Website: apple
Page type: address-validator
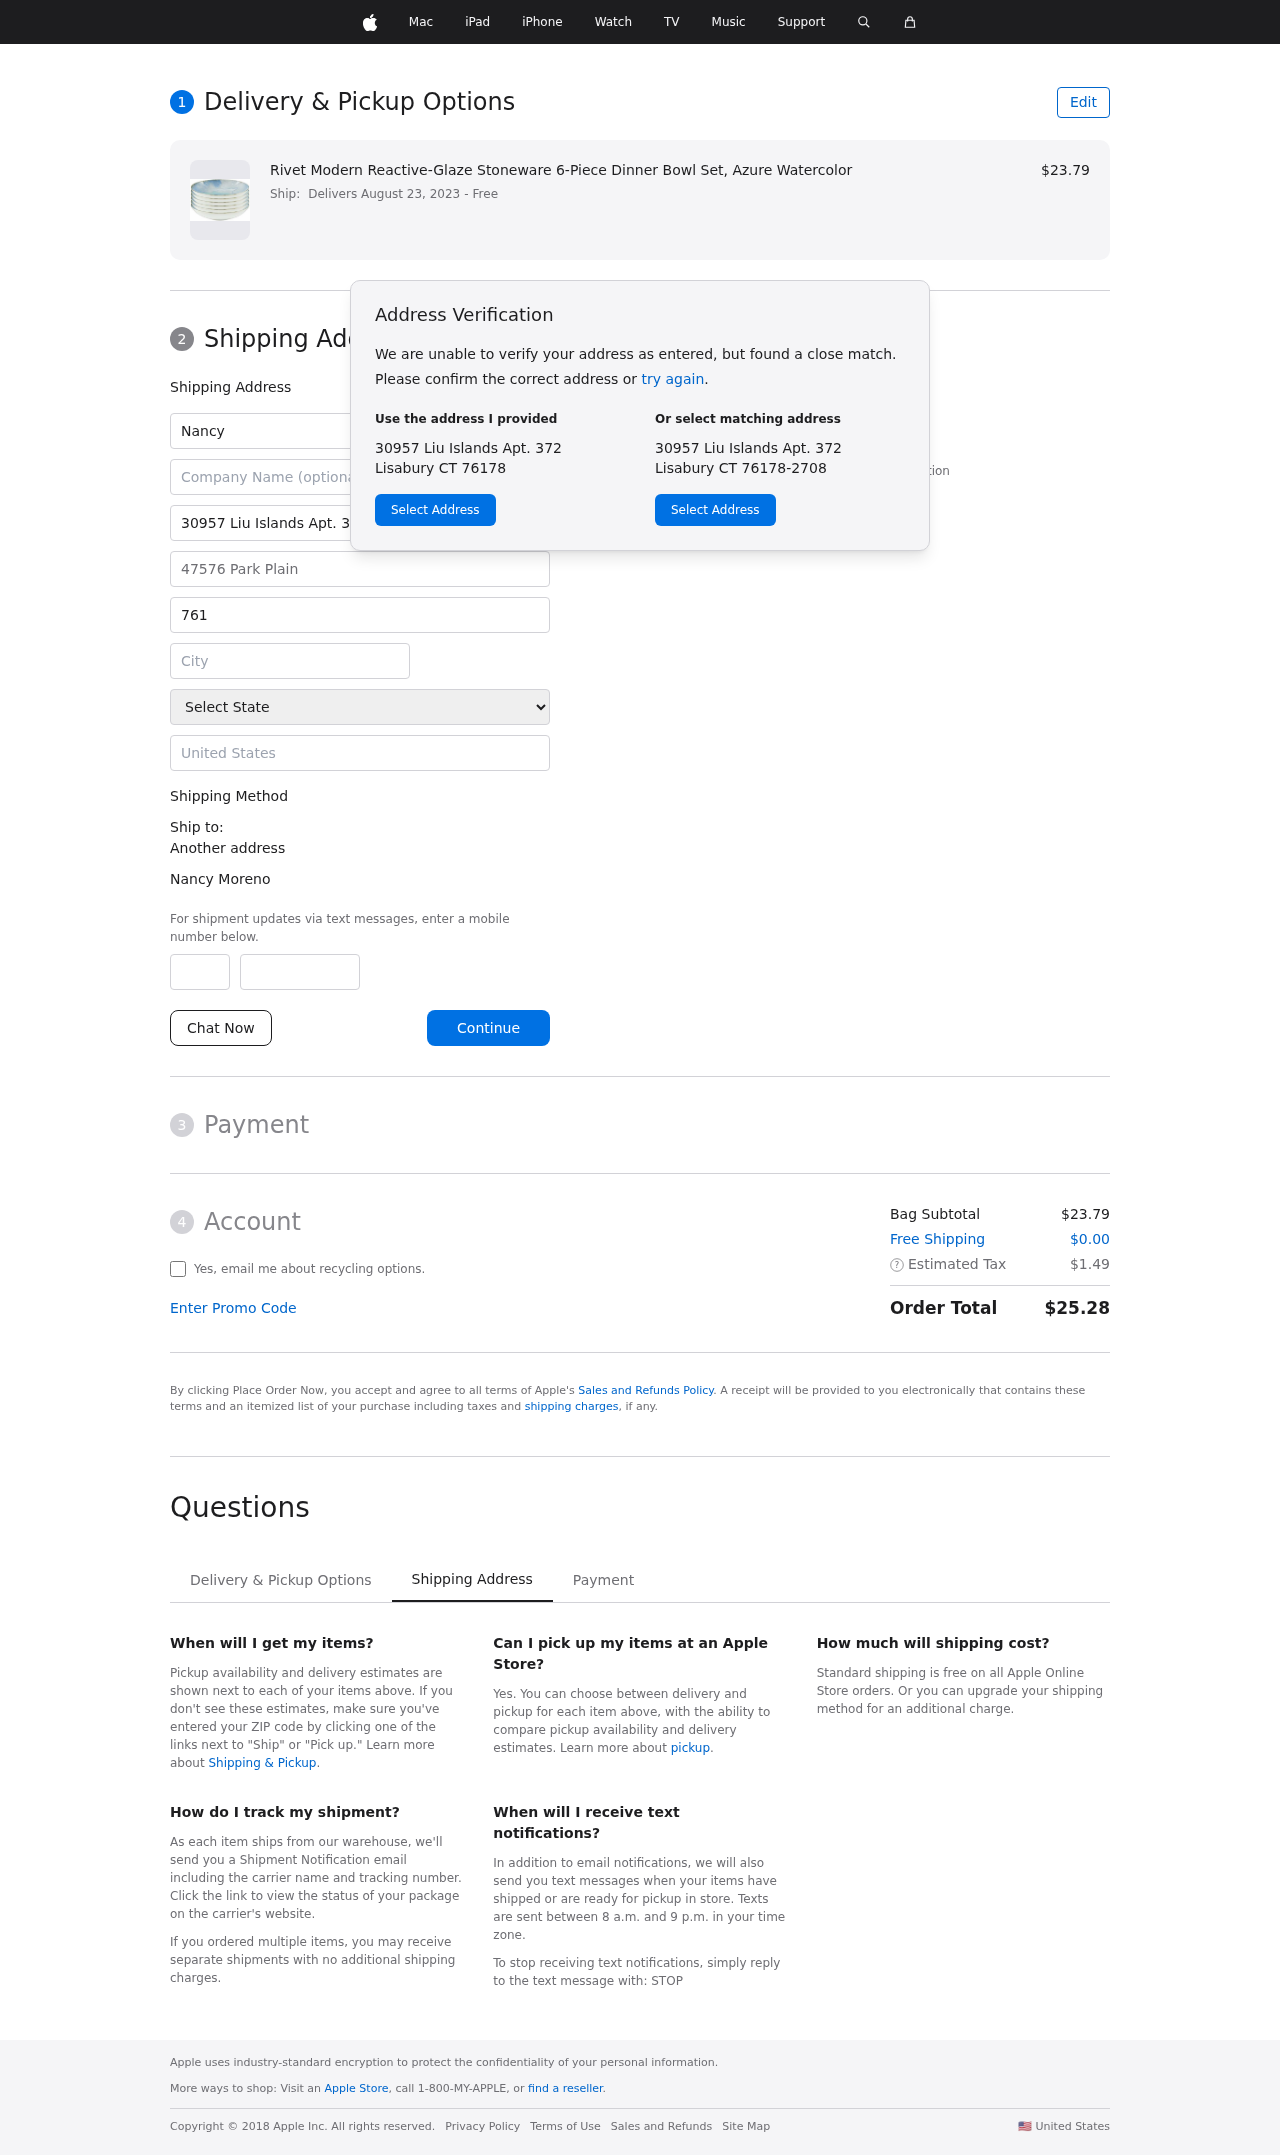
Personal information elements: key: PII_CITY
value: Lisabury
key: PII_COUNTRY
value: United States
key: PII_FIRSTNAME
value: Nancy
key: PII_FULLNAME
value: Nancy Moreno
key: PII_LASTNAME
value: Moreno
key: PII_PHONE_AREA
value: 309
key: PII_PHONE_SUFFIX
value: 8331
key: PII_POSTCODE
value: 76178
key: PII_STATE
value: Connecticut
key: PII_STREET
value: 30957 Liu Islands Apt. 372
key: PII_STREET2
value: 47576 Park Plain
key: PII_CITY_STATE_ZIP
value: Lisabury CT 76178
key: PII_STATE_ABBR
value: CT
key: PII_POSTCODE_FULL
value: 76178
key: PII_POSTCODE_NUMERIC
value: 76178
Product elements: key: PRODUCT1_NAME
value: Rivet Modern Reactive-Glaze Stoneware 6-Piece Dinner Bowl Set, Azure Watercolor
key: PRODUCT1_PRICE
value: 23.79
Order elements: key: ORDER_DELIVERY_DATE
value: Delivers August 23, 2023
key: ORDER_SUBTOTAL
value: $23.79
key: ORDER_SHIPPING_COST
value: $0.00
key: ORDER_TAX
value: $1.49
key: ORDER_TOTAL
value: $25.28